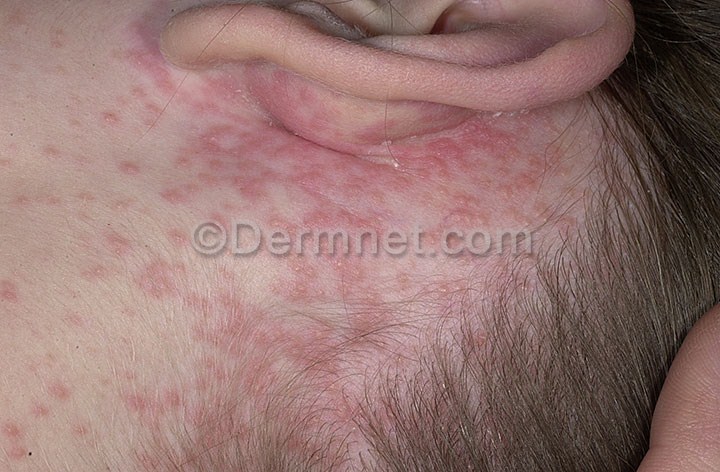
Disease: Exanthems and Drug Eruptions